Interaction volume radius: 5 \u00c5
Interaction volume height: 10 \u00c5
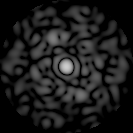
Disorder parameter: 0.7667